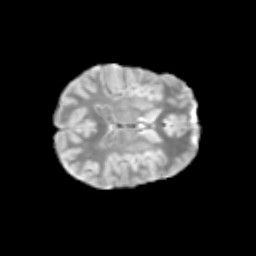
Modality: T2w
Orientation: axial
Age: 11
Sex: female
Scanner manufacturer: siemens
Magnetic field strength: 3 T
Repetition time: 3.8 s
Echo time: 0.07 s